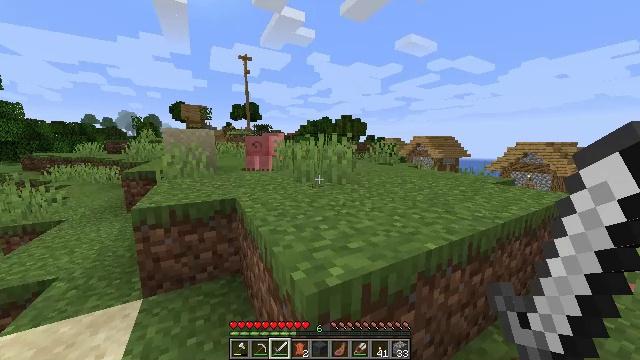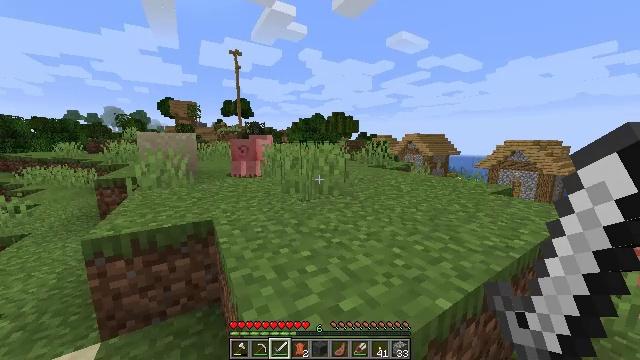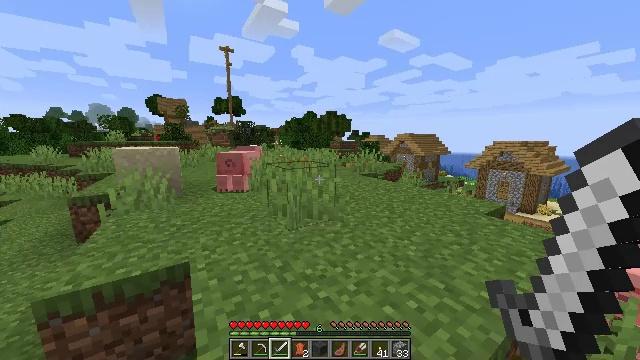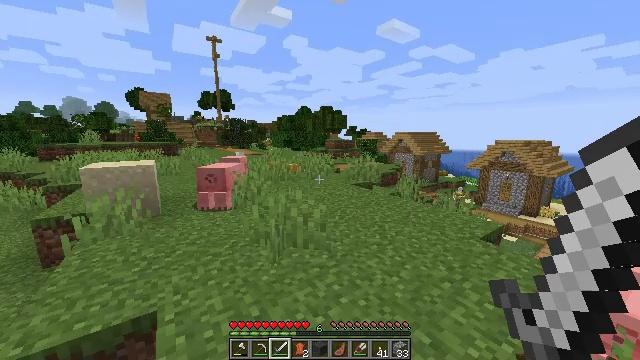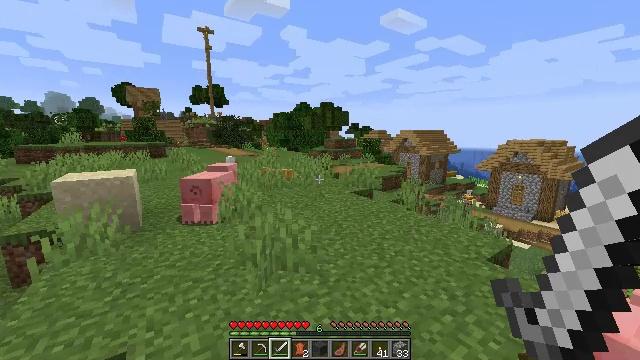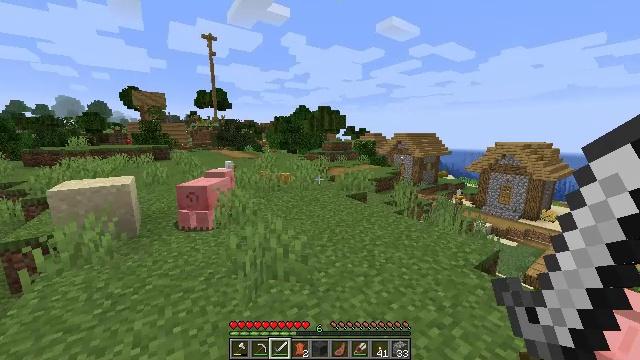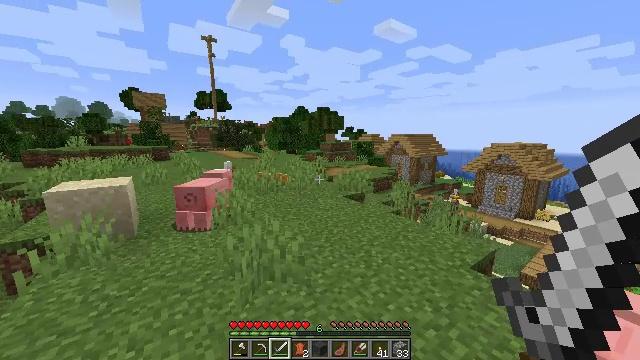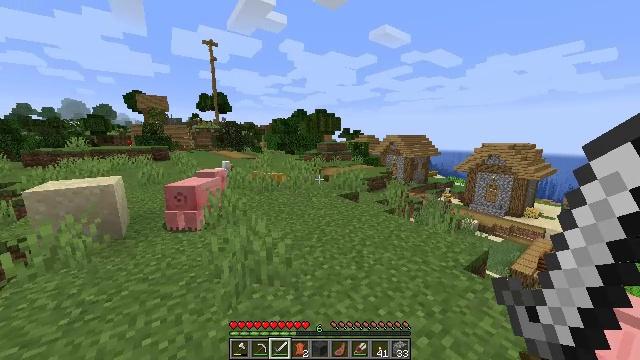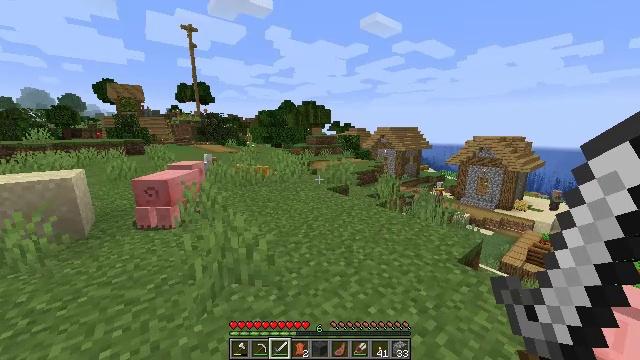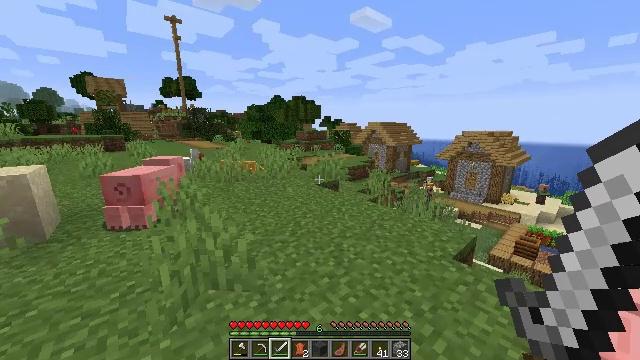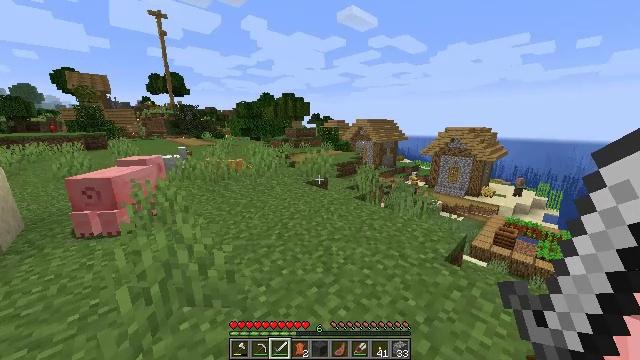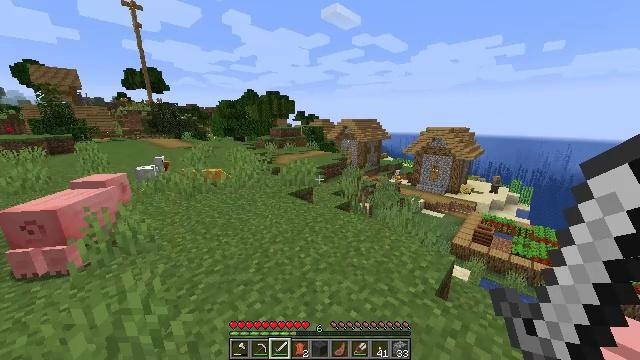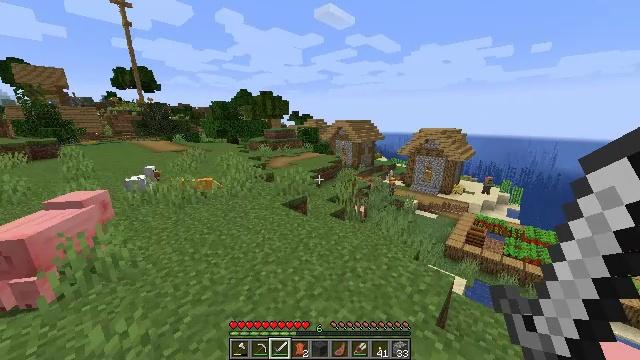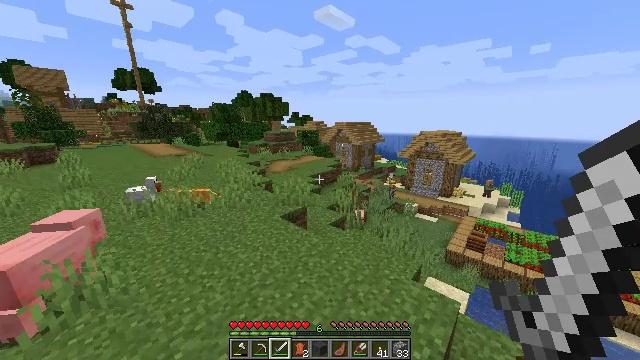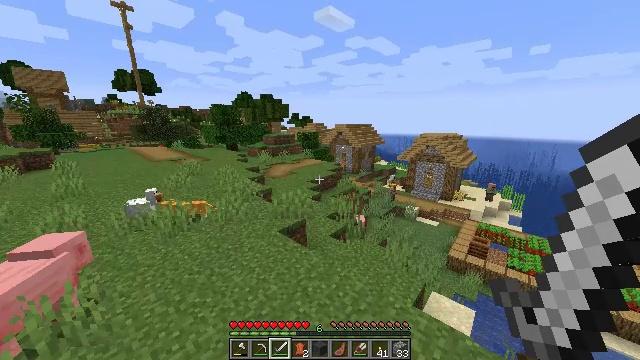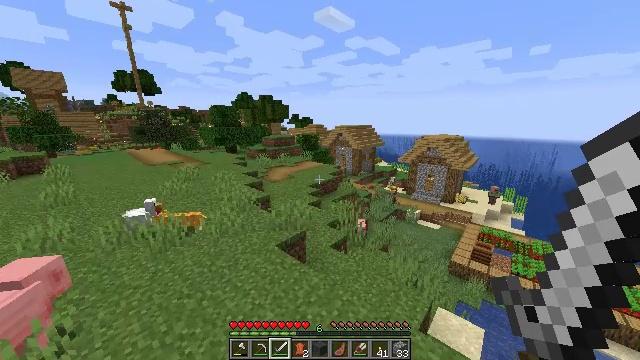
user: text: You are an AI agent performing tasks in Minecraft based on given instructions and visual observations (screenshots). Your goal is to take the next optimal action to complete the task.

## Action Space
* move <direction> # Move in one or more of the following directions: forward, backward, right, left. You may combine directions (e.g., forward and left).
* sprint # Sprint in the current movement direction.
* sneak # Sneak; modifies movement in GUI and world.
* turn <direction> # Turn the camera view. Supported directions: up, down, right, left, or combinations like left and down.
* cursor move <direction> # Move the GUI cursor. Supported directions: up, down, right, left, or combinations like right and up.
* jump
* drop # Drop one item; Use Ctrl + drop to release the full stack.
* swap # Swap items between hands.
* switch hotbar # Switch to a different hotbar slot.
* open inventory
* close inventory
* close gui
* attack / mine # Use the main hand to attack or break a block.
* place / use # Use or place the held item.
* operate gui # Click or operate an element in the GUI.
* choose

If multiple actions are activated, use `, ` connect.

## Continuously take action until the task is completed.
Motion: motion action
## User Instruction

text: Gather beetroots by breaking the plants.
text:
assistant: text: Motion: move forward, sprint, turn right, jump
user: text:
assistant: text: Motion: move forward, sprint, turn right, jump
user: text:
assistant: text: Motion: move forward, sprint, turn right, jump
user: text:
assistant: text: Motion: move forward, sprint, jump
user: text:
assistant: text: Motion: move forward, sprint, jump
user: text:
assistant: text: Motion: move forward, sprint, jump
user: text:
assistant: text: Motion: move forward, sprint, jump
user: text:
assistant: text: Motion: move forward, sprint, turn right and down, jump
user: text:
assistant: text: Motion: move forward, sprint, turn right, jump
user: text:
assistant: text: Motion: move forward, sprint, turn right and down, jump
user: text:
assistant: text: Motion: move forward, sprint, turn right, jump
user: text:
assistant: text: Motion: move forward, sprint, turn right, jump
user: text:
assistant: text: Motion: move forward, sprint, jump
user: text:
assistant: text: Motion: move forward, sprint, jump
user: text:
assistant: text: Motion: move forward, sprint, jump
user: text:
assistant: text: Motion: move forward, sprint, jump
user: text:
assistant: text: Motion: move forward, sprint, jump
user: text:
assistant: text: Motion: move forward, sprint, jump
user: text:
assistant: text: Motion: move forward, sprint, turn right, jump
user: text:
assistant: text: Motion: turn right
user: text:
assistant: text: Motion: no_op
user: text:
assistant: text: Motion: no_op
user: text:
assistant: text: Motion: no_op
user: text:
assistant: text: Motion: no_op
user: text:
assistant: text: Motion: no_op
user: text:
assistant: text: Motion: no_op
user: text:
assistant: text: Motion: no_op
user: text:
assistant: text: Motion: no_op
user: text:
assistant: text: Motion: no_op
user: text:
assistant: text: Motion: turn right and down